Question: I'm having a bit of an issue with TinyMCE.
After saving the contents of the editor and redisplaying it all the HTML tags are visible.
This is how I'm initializing the editor:
'''
tinyMCE.init({
setup: function (ed) {
ed.onSaveContent.add(function (ed, o) {
o.content = o.content.replace(/&#39/g, '&apos');
});
},
// General options
mode: 'specific_textareas',
theme: 'advanced',
encoding: 'xml',
entity_encoding: 'raw',
height: '500',
width: '100%',
plugins: 'autolink,lists,pagebreak,style,layer,table,save,advhr,advimage,advlink,emotions,iespell,inlinepopups,insertdatetime,preview,media,searchreplace,print,contextmenu,paste,directionality,fullscreen,noneditable,visualchars,nonbreaking,xhtmlxtras,template,wordcount,advlist,autosave',
editor_selector: 'rich-text-area',
editor_deselector: 'text-area',
// Theme options
theme_advanced_buttons1: 'save,newdocument,|,bold,italic,underline,strikethrough,|,justifyleft,justifycenter,justifyright,justifyfull,styleselect,formatselect,fontselect,fontsizeselect',
theme_advanced_buttons2: 'cut,copy,paste,pastetext,pasteword,|,search,replace,|,bullist,numlist,|,outdent,indent,blockquote,|,undo,redo,|,link,unlink,anchor,image,cleanup,help,code,|,insertdate,inserttime,preview,|,forecolor,backcolor',
theme_advanced_buttons3: 'tablecontrols,|,hr,removeformat,visualaid,|,sub,sup,|,charmap,emotions,iespell,media,advhr,|,print,|,ltr,rtl,|,fullscreen',
theme_advanced_toolbar_location: 'top',
theme_advanced_toolbar_align: 'left',
theme_advanced_statusbar_location: 'bottom',
theme_advanced_resizing: false,
// Example content CSS (should be your site CSS)
content_css: 'css/content.css',
// Drop lists for link/image/media/template dialogs
template_external_list_url: 'lists/template_list.js',
external_link_list_url: 'lists/link_list.js',
external_image_list_url: 'lists/image_list.js',
media_external_list_url: 'lists/media_list.js',
// Style formats
style_formats: [
{ title: 'Bold text', inline: 'b' },
{ title: 'Red text', inline: 'span', styles: { color: '#ff0000'} },
{ title: 'Red header', block: 'h1', styles: { color: '#ff0000'} },
{ title: 'Example 1', inline: 'span', classes: 'example1' },
{ title: 'Example 2', inline: 'span', classes: 'example2' },
{ title: 'Table styles' },
{ title: 'Table row 1', selector: 'tr', classes: 'tablerow1' }
]
});
'''
The data after its redisplayed:

The data as it is stored in the database:
'''
&lt;p&gt;Testing&lt;/p&gt;
'''
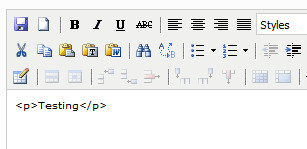
Answer: See <URL>
Seems like you need to comment 'encoding: 'xml'' on your configuration.